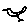
Label: bird